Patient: sex M, age 65
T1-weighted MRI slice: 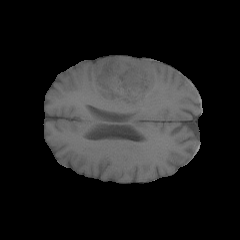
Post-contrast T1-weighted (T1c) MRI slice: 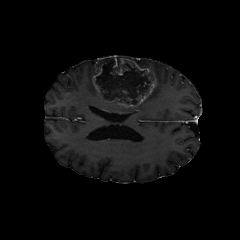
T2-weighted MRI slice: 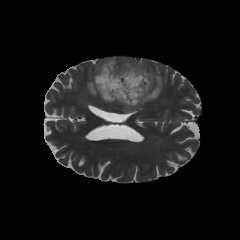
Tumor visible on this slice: yes
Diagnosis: Glioblastoma, IDH-wildtype
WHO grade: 4